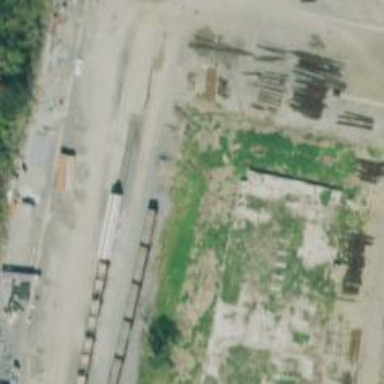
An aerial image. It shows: Abandoned railway yard.